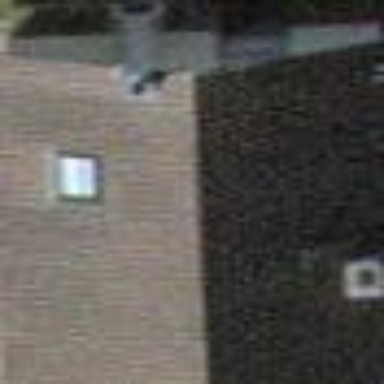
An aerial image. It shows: Gabled house with roof made of roof tiles.